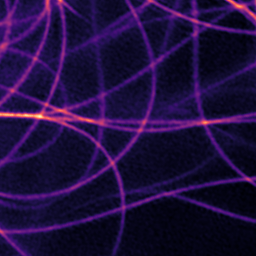
Label: Super-resolution Microtubules image